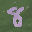
Label: 8